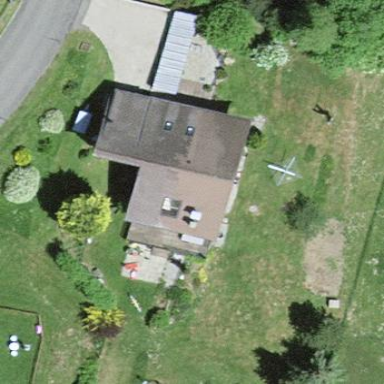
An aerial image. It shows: Simple and straightforward house.